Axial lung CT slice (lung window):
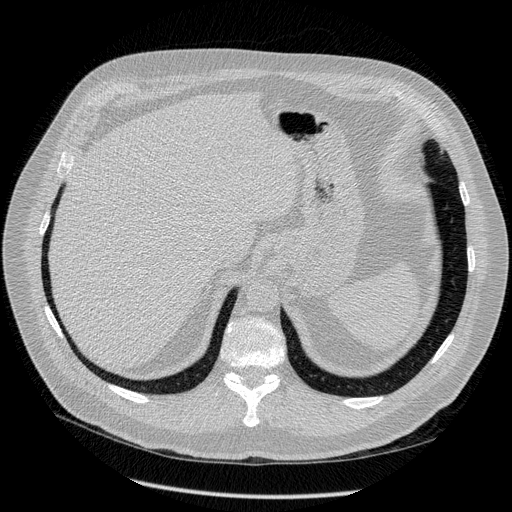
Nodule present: no